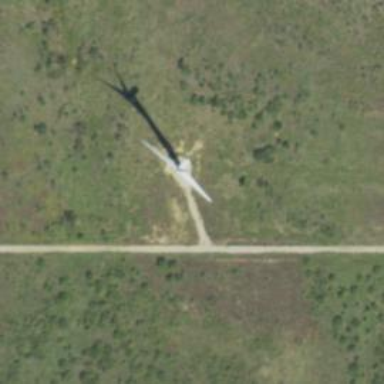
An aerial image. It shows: Wind turbine generator that utilizes wind as its source for generating electricity. It is of the horizontal axis type.